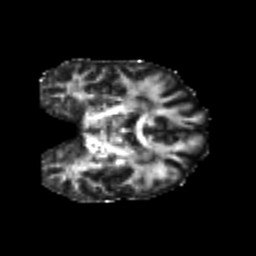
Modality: FA
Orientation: coronal
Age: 23
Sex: female
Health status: healthy
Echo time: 0.074 s